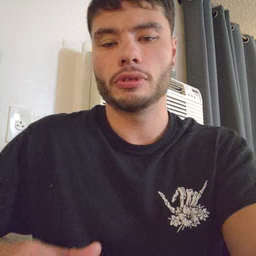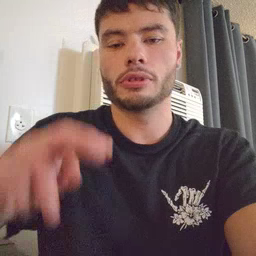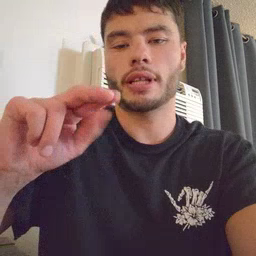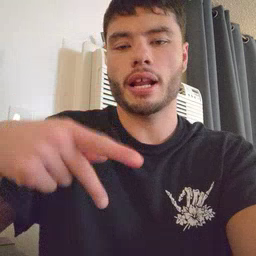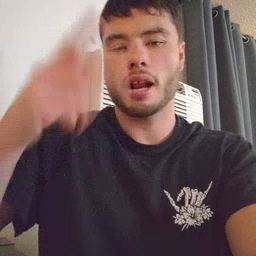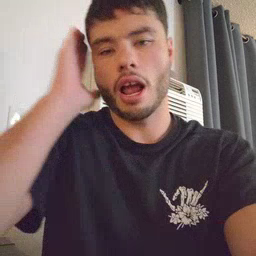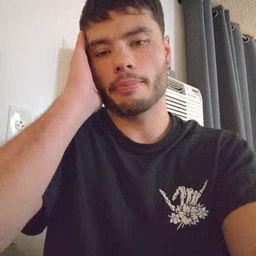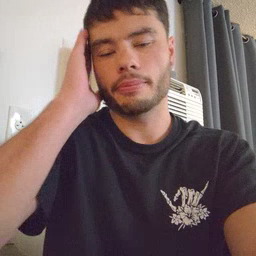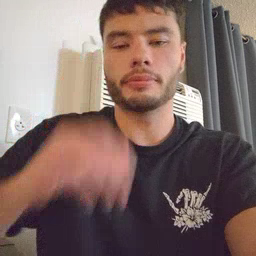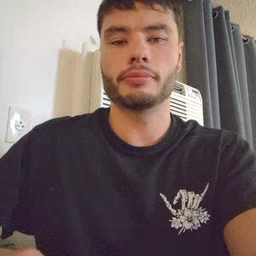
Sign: nap